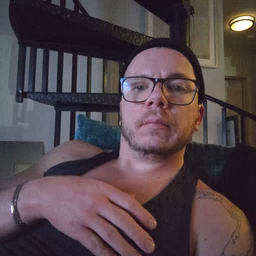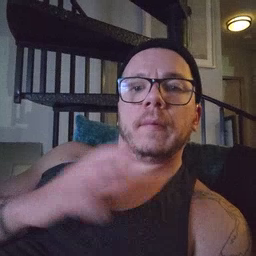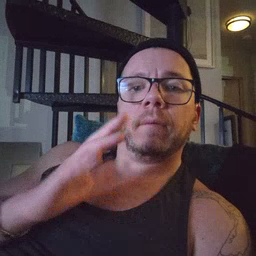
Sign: fine